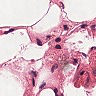
Metastatic tissue present: no